Question: I have been struggling to install phpmyadmin from whole day. I have tried it reinstalling many times, but its not working. On opening localhost/phpmyadmin i am getting some text not actual phpmyadmin UI.

The text is-
'''
addJSON( 'options', PMA_RecentTable::getInstance()->getHtmlSelectOption() ); exit; } if ($GLOBALS['PMA_Config']->isGitRevision()) { if (isset($_REQUEST['git_revision']) && $GLOBALS['is_ajax_request'] == true) { PMA_printGitRevision(); exit; } echo '
'; } // Handles some variables that may have been sent by the calling script $GLOBALS['db'] = ''; $GLOBALS['table'] = ''; $show_query = '1'; // Any message to display? if (! empty($message)) { echo PMA_Util::getMessage($message); unset($message); } $common_url_query = PMA_generate_common_url('', ''); // when $server > 0, a server has been chosen so we can display // all MySQL-related information if ($server > 0) { include 'libraries/server_common.inc.php'; include 'libraries/StorageEngine.class.php'; // Use the verbose name of the server instead of the hostname // if a value is set $server_info = ''; if (! empty($cfg['Server']['verbose'])) { $server_info .= htmlspecialchars($cfg['Server']['verbose']); if ($GLOBALS['cfg']['ShowServerInfo']) { $server_info .= ' ('; } } if ($GLOBALS['cfg']['ShowServerInfo'] || empty($cfg['Server']['verbose'])) { $server_info .= PMA_DBI_get_host_info(); } if (! empty($cfg['Server']['verbose']) && $GLOBALS['cfg']['ShowServerInfo']) { $server_info .= ')'; } $mysql_cur_user_and_host = PMA_DBI_fetch_value('SELECT USER();'); // should we add the port info here? $short_server_info = (!empty($GLOBALS['cfg']['Server']['verbose']) ? $GLOBALS['cfg']['Server']['verbose'] : $GLOBALS['cfg']['Server']['host']); } echo '
' . "
"; echo '
'; if ($server > 0 || count($cfg['Servers']) > 1 ) { echo '
'; echo '
' . __('General Settings') . '
'; echo '
'; /** * Displays the MySQL servers choice form */ if ($cfg['ServerDefault'] == 0 || (! $cfg['NavigationDisplayServers'] && (count($cfg['Servers']) > 1 || ($server == 0 && count($cfg['Servers']) == 1) ) ) ) { echo '
'; include_once 'libraries/select_server.lib.php'; echo PMA_Util::getImage('s_host.png') . " " . PMA_selectServer(true, true); echo '
'; } /** * Displays the mysql server related links */ if ($server > 0 && ! PMA_DRIZZLE) { include_once 'libraries/check_user_privileges.lib.php'; // Logout for advanced authentication if ($cfg['Server']['auth_type'] != 'config') { if ($cfg['ShowChgPassword']) { $conditional_class = 'ajax'; PMA_printListItem( PMA_Util::getImage('s_passwd.png') . " " . __('Change password'), 'li_change_password', 'user_password.php?' . $common_url_query, null, null, 'change_password_anchor', "no_bullets", $conditional_class ); } } // end if echo '
'; echo '
' . "
" . PMA_generate_common_hidden_inputs(null, null, 4, 'collation_connection') . ' ' . "
" . ' '. PMA_Util::getImage('s_asci.png') . " " . __('Server connection collation') . "
" // put the doc link in the form so that it appears on the same line . PMA_Util::showMySQLDocu( 'MySQL_Database_Administration', 'Charset-connection' ) . ': ' . "
" . ' ' . "
" . PMA_generateCharsetDropdownBox( PMA_CSDROPDOWN_COLLATION, 'collation_connection', 'select_collation_connection', $collation_connection, true, 4, true ) . '
' . "
" . '
' . "
"; } // end of if ($server > 0 && !PMA_DRIZZLE) echo '
'; echo '
'; } echo '
'; echo '
' . __('Appearance Settings') . '
'; echo '
'; // Displays language selection combo if (empty($cfg['Lang']) && count($GLOBALS['available_languages']) > 1) { echo '
'; include_once 'libraries/display_select_lang.lib.php'; echo PMA_Util::getImage('s_lang.png') . " " . PMA_getLanguageSelectorHtml(); echo '
'; } // ThemeManager if available if ($GLOBALS['cfg']['ThemeManager']) { echo '
'; echo PMA_Util::getImage('s_theme.png') . " " . $_SESSION['PMA_Theme_Manager']->getHtmlSelectBox(); echo '
'; } echo '
'; echo PMA_Config::getFontsizeForm(); echo '
'; echo '
'; // User preferences if ($server > 0) { echo '
'; PMA_printListItem( PMA_Util::getImage('b_tblops.png')." " .__('More settings'), 'li_user_preferences', 'prefs_manage.php?' . $common_url_query, null, null, null, "no_bullets" ); echo '
'; } echo '
'; echo '
'; echo '
'; if ($server > 0 && $GLOBALS['cfg']['ShowServerInfo']) { echo '
'; echo '
' . __('Database server') . '
'; echo '
' . "
"; PMA_printListItem( __('Server') . ': ' . $server_info, 'li_server_info' ); PMA_printListItem( __('Server type') . ': ' . PMA_Util::getServerType(), 'li_server_type' ); PMA_printListItem( __('Server version') . ': ' . PMA_MYSQL_STR_VERSION . ' - ' . PMA_MYSQL_VERSION_COMMENT, 'li_server_version' ); PMA_printListItem( __('Protocol version') . ': ' . PMA_DBI_get_proto_info(), 'li_mysql_proto' ); PMA_printListItem( __('User') . ': ' . htmlspecialchars($mysql_cur_user_and_host), 'li_user_info' ); echo '
'; echo ' ' . __('Server charset') . ': ' . ' '; if (! PMA_DRIZZLE) { echo ' ' . $mysql_charsets_descriptions[$mysql_charset_map['utf-8']] . "
"; } echo ' (' . $mysql_charset_map['utf-8'] . ')' . "
" . ' ' . "
" . '
' . "
"; echo '
'; echo '
'; } if ($GLOBALS['cfg']['ShowServerInfo'] || $GLOBALS['cfg']['ShowPhpInfo']) { echo '
'; echo '
' . __('Web server') . '
'; echo '
'; if ($GLOBALS['cfg']['ShowServerInfo']) { PMA_printListItem($_SERVER['SERVER_SOFTWARE'], 'li_web_server_software'); if ($server > 0) { $client_version_str = PMA_DBI_get_client_info(); if (preg_match('#\d+\.\d+\.\d+#', $client_version_str) && in_array($GLOBALS['cfg']['Server']['extension'], array('mysql', 'mysqli')) ) { $client_version_str = 'libmysql - ' . $client_version_str; } PMA_printListItem( __('Database client version') . ': ' . $client_version_str, 'li_mysql_client_version' ); $php_ext_string = __('PHP extension') . ': ' . $GLOBALS['cfg']['Server']['extension'] . ' ' . PMA_Util::showPHPDocu( 'book.' . $GLOBALS['cfg']['Server']['extension'] . '.php' ); PMA_printListItem( $php_ext_string, 'li_used_php_extension' ); } } if ($cfg['ShowPhpInfo']) { PMA_printListItem( __('Show PHP information'), 'li_phpinfo', 'phpinfo.php?' . $common_url_query, null, '_blank' ); } echo '
'; echo '
'; } echo '
'; echo '
phpMyAdmin
'; echo '
'; $class = null; // We rely on CSP to allow access to http://www.phpmyadmin.net, but IE lacks // support here and does not allow request to http once using https. if ($GLOBALS['cfg']['VersionCheck'] && (! $GLOBALS['PMA_Config']->get('is_https') || PMA_USR_BROWSER_AGENT != 'IE') ) { $class = 'jsversioncheck'; } PMA_printListItem( __('Version information') . ': ' . PMA_VERSION, 'li_pma_version', null, null, null, null, $class ); PMA_printListItem( __('Documentation'), 'li_pma_docs', PMA_Util::getDocuLink('index'), null, '_blank' ); PMA_printListItem( __('Wiki'), 'li_pma_wiki', PMA_linkURL('http://wiki.phpmyadmin.net/'), null, '_blank' ); // does not work if no target specified, don't know why PMA_printListItem( __('Official Homepage'), 'li_pma_homepage', PMA_linkURL('http://www.phpMyAdmin.net/'), null, '_blank' ); PMA_printListItem( __('Contribute'), 'li_pma_contribute', PMA_linkURL('http://www.phpmyadmin.net/home_page/improve.php'), null, '_blank' ); PMA_printListItem( __('Get support'), 'li_pma_support', PMA_linkURL('http://www.phpmyadmin.net/home_page/support.php'), null, '_blank' ); PMA_printListItem( __('List of changes'), 'li_pma_changes', PMA_linkURL('changelog.php'), null, '_blank' ); ?>
1) { trigger_error( __('You have enabled mbstring.func_overload in your PHP configuration. This option is incompatible with phpMyAdmin and might cause some data to be corrupted!'), E_USER_WARNING ); } /** * Nijel: mbstring is used for handling multibyte inside parser, so it is good * to tell user something might be broken without it, see bug #<PHONE>. */ if (! @extension_loaded('mbstring')) { trigger_error( __('The mbstring PHP extension was not found and you seem to be using a multibyte charset. Without the mbstring extension phpMyAdmin is unable to split strings correctly and it may result in unexpected results.'), E_USER_WARNING ); } /** * Check whether session.gc_maxlifetime limits session validity. */ $gc_time = (int)@ini_get('session.gc_maxlifetime'); if ($gc_time < $GLOBALS['cfg']['LoginCookieValidity'] ) { trigger_error( __('Your PHP parameter [a@http://php.net/manual/en/session.configuration.php#ini.session.gc-maxlifetime@_blank]session.gc_maxlifetime[/a] is lower than cookie validity configured in phpMyAdmin, because of this, your login will expire sooner than configured in phpMyAdmin.'), E_USER_WARNING ); } /** * Check whether LoginCookieValidity is limited by LoginCookieStore. */ if ($GLOBALS['cfg']['LoginCookieStore'] != 0 && $GLOBALS['cfg']['LoginCookieStore'] < $GLOBALS['cfg']['LoginCookieValidity'] ) { trigger_error( __('Login cookie store is lower than cookie validity configured in phpMyAdmin, because of this, your login will expire sooner than configured in phpMyAdmin.'), E_USER_WARNING ); } /** * Check if user does not have defined blowfish secret and it is being used. */ if (! empty($_SESSION['auto_blowfish_secret']) && empty($GLOBALS['cfg']['blowfish_secret']) ) { trigger_error( __('The configuration file now needs a secret passphrase (blowfish_secret).'), E_USER_WARNING ); } /** * Check for existence of config directory which should not exist in * production environment. */ if (file_exists('config')) { trigger_error( __('Directory [code]config[/code], which is used by the setup script, still exists in your phpMyAdmin directory. You should remove it once phpMyAdmin has been configured.'), E_USER_WARNING ); } if ($server > 0) { $cfgRelation = PMA_getRelationsParam(); if (! $cfgRelation['allworks'] && $cfg['PmaNoRelation_DisableWarning'] == false ) { $msg = PMA_Message::notice(__('The phpMyAdmin configuration storage is not completely configured, some extended features have been deactivated. To find out why click %shere%s.')); $msg->addParam( '', false ); $msg->addParam('', false); /* Show error if user has configured something, notice elsewhere */ if (!empty($cfg['Servers'][$server]['pmadb'])) { $msg->isError(true); } $msg->display(); } // end if } /** * Warning about different MySQL library and server version * (a difference on the third digit does not count). * If someday there is a constant that we can check about mysqlnd, * we can use it instead of strpos(). * If no default server is set, PMA_DBI_get_client_info() is not defined yet. * Drizzle can speak MySQL protocol, so don't warn about version mismatch for * Drizzle servers. */ if (function_exists('PMA_DBI_get_client_info') && !PMA_DRIZZLE && $cfg['ServerLibraryDifference_DisableWarning'] == false ) { $_client_info = PMA_DBI_get_client_info(); if ($server > 0 && strpos($_client_info, 'mysqlnd') === false && substr(PMA_MYSQL_CLIENT_API, 0, 3) != substr(PMA_MYSQL_INT_VERSION, 0, 3) ) { trigger_error( PMA_sanitize( sprintf( __('Your PHP MySQL library version %s differs from your MySQL server version %s. This may cause unpredictable behavior.'), $_client_info, substr( PMA_MYSQL_STR_VERSION, 0, strpos(PMA_MYSQL_STR_VERSION . '-', '-') ) ) ), E_USER_NOTICE ); } unset($_client_info); } /** * Warning about Suhosin */ if ($cfg['SuhosinDisableWarning'] == false && @ini_get('suhosin.request.max_value_length') // warn about Suhosin only if its simulation mode is not enabled && @ini_get('suhosin.simulation') == '0' ) { trigger_error( sprintf( __('Server running with Suhosin. Please refer to %sdocumentation%s for possible issues.'), '[doc@faq1-38]', '[/doc]' ), E_USER_WARNING ); } /** * Warning about mcrypt. */ if (! function_exists('mcrypt_encrypt') && ! $GLOBALS['cfg']['McryptDisableWarning'] ) { PMA_warnMissingExtension('mcrypt'); } /** * Warning about incomplete translations. * * The data file is created while creating release by ./scripts/remove-incomplete-mo */ if (file_exists('libraries/language_stats.inc.php')) { include 'libraries/language_stats.inc.php'; /* * This message is intentionally not translated, because we're * handling incomplete translations here and focus on english * speaking users. */ if (isset($GLOBALS['language_stats'][$lang]) && $GLOBALS['language_stats'][$lang] < $cfg['TranslationWarningThreshold'] ) { trigger_error( 'You are using an incomplete translation, please help to make it better by [a@http://www.phpmyadmin.net/home_page/improve.php#translate@_blank]contributing[/a].', E_USER_NOTICE ); } } /** * prints list item for main page * * @param string $name displayed text * @param string $id id, used for css styles * @param string $url make item as link with $url as target * @param string $mysql_help_page display a link to MySQL's manual * @param string $target special target for $url * @param string $a_id id for the anchor, * used for jQuery to hook in functions * @param string $class class for the li element * @param string $a_class class for the anchor element * * @return void */ function PMA_printListItem($name, $id = null, $url = null, $mysql_help_page = null, $target = null, $a_id = null, $class = null, $a_class = null ) { echo '
'; if (null !== $url) { echo ''; } echo $name; if (null !== $url) { echo '' . "
"; } if (null !== $mysql_help_page) { echo PMA_Util::showMySQLDocu('', $mysql_help_page); } echo '
'; } ?> .
'''
I have installed phpmyadmin by using command-
> sudo apt-get install phpmyadmin
and it is successfully installed with apache2 server. Also apache2 server is running fine and when i open in browser it opens- but on opening it opens some text.
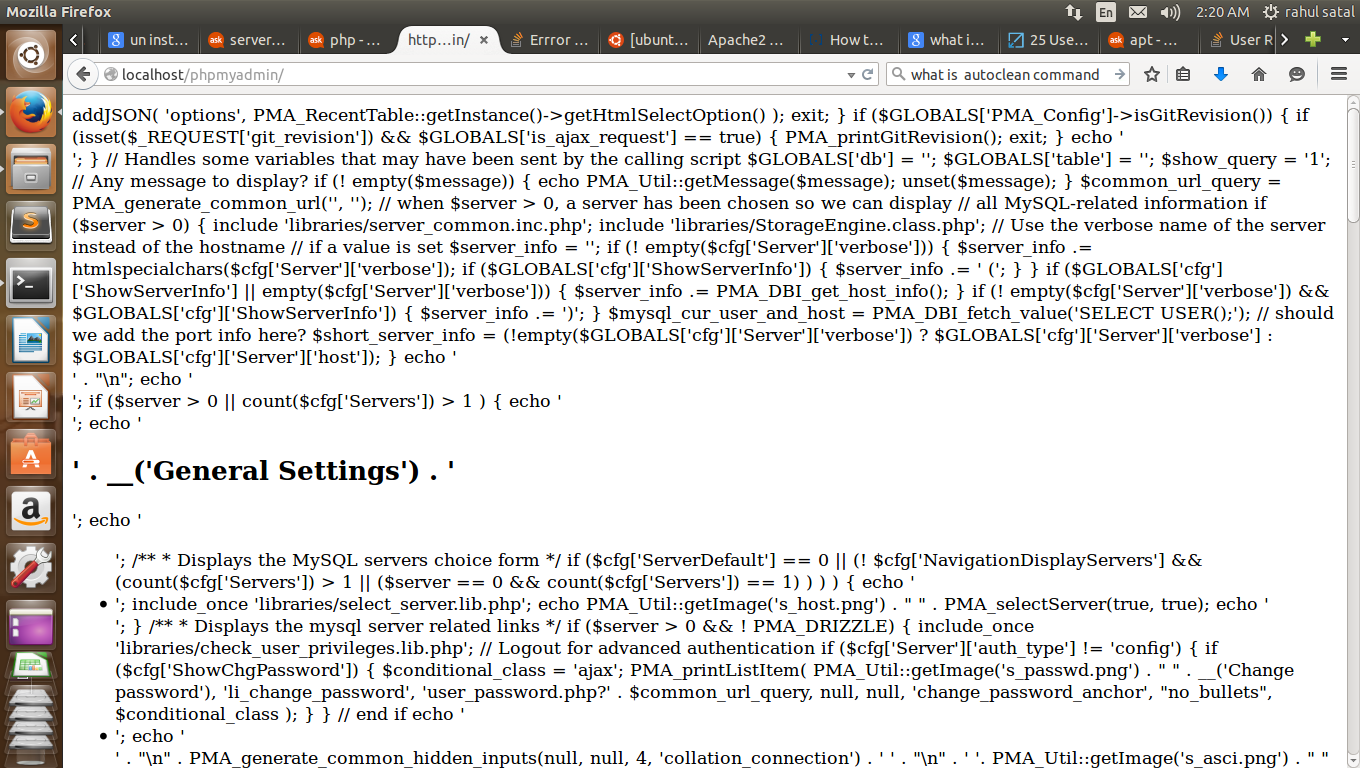
Answer: Finally my problem is solved!. I dont exactly know which commands worked for me but these are the last commands i run to solve the problem.
> sudo apt-get install -f sudo apt-get remove --purge apache* && sudo
apt-get remove --purge libapache* && sudo apt-get remove --purge php*sudo apt-get remove --purge php5-common php5-cli sudo apt-get install apache2 php5 libapache2-mod-php5 mysql-server php5-mysqlsudo service apache2 restart
sudo apt-get install phpmyadmin sudo service apache2 restartsudo apt-get remove --purge php5-common php5-clisudo apt-get install apache2 php5 libapache2-mod-php5 mysql-server
php5-mysqlsudo service apache2 restart
and browse it on <URL>
If your problem still not solved then first install node js by-
> sudo apt-get updatesudo apt-get install nodejs
then again try all commands because i have also installed node js before running above commands i think node js is related to this javascript problem or refer questions-<URL>
and <URL>